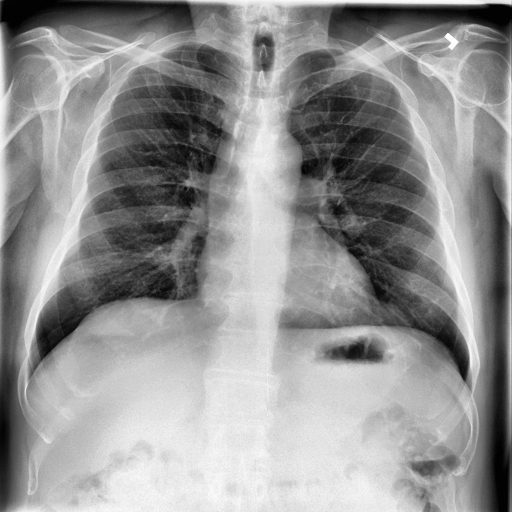
Finding: NORMAL